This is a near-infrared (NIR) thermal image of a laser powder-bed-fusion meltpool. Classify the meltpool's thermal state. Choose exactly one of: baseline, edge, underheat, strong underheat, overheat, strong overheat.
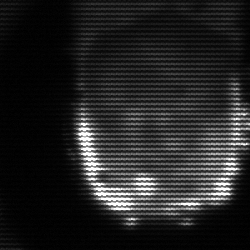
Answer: baseline